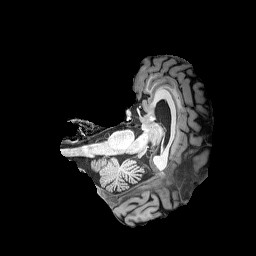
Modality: T1w
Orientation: axial
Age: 73
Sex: male
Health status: healthy